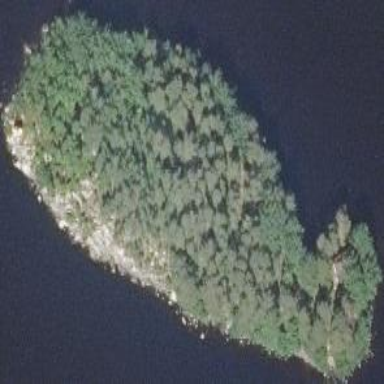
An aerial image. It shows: Islet covered with woodland.